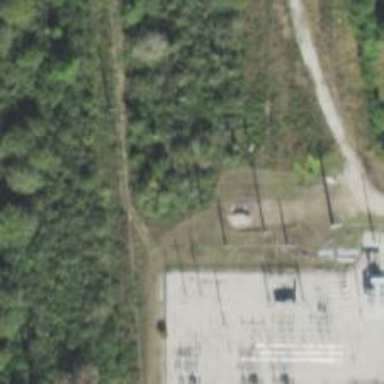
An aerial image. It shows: Power tower.